Question: I have to get next textbox id on change event of the first textbox using jquery.
How can i get that. I have used next() for that but its not working as i wanted.
Here is my code,
'''
<table>
<tbody>
<tr>
<td>
<p>PF Value</p><br>
</td>
<td>
<span id="ctl00_ctl00_bcr_bcr_TextBox1" class="txtfill" style="display: inline-block;">
<input name="ctl00$ctl00$bcr$bcr$TextBox1$textbox1" class="txtSec80CCD" value="0" id="ctl00_ctl00_bcr_bcr_TextBox1_textbox1" onblur="calcDedSecCCD(this)" style="width: 70px;" type="text">
<span id="ctl00_ctl00_bcr_bcr_TextBox1_valCustom" style="color: Red; display: none;">*</span>
<div id="ctl00_ctl00_bcr_bcr_TextBox1_ErrorDiv" class="ValidatorErrorDiv" style="display:none">
<span id="ctl00_ctl00_bcr_bcr_TextBox1_Label1">You must enter a <br>number</span>
</div>
</span>
</td>
<td>
<span id="ctl00_ctl00_bcr_bcr_TextBox2" class="txtfill" style="display: inline-block;">
<input name="ctl00$ctl00$bcr$bcr$TextBox2$textbox1" class="txtSec80CCD" value="0" id="ctl00_ctl00_bcr_bcr_TextBox2_textbox1" style="width: 70px;" type="text">
<span id="ctl00_ctl00_bcr_bcr_TextBox2_valCustom" style="color: Red; display: none;">*</span>
<div id="ctl00_ctl00_bcr_bcr_TextBox2_ErrorDiv" class="ValidatorErrorDiv" style="display:none">
<span id="ctl00_ctl00_bcr_bcr_TextBox2_Label1">You must enter a <br>number</span>
</div>
</span>
</td>
</tr>
<tr>
<td>
<p>Life Insurance Premium</p><br>
</td>
<td>
<span id="ctl00_ctl00_bcr_bcr_TextBox3" class="txtfill" style="display: inline-block;">
<input name="ctl00$ctl00$bcr$bcr$TextBox3$textbox1" class="txtSec80CCD" value="0" id="ctl00_ctl00_bcr_bcr_TextBox3_textbox1" onblur="calcDedSecCCD(this)" style="width: 70px;" type="text">
<span id="ctl00_ctl00_bcr_bcr_TextBox3_valCustom" style="color: Red; display: none;">*</span>
<div id="ctl00_ctl00_bcr_bcr_TextBox3_ErrorDiv" class="ValidatorErrorDiv" style="display:none">
<span id="ctl00_ctl00_bcr_bcr_TextBox3_Label1">You must enter a <br>number</span>
</div>
</span>
</td>
<td>
<span id="ctl00_ctl00_bcr_bcr_TextBox4" class="txtfill" style="display: inline-block;">
<input name="ctl00$ctl00$bcr$bcr$TextBox4$textbox1" class="txtSec80CCD" value="0" id="ctl00_ctl00_bcr_bcr_TextBox4_textbox1" style="width: 70px;" type="text">
<span id="ctl00_ctl00_bcr_bcr_TextBox4_valCustom" style="color: Red; display: none;">*</span>
<div id="ctl00_ctl00_bcr_bcr_TextBox4_ErrorDiv" class="ValidatorErrorDiv" style="display:none">
<span id="ctl00_ctl00_bcr_bcr_TextBox4_Label1">You must enter a <br>number</span>
</div>
</span>
</td>
</tr>
......
......
......
</tbody>
</table>
'''
I have written my script like this,
'''
function calcDedSecCCD(id) {
var eid = $(id).attr('id');
//var elementVal = $('#' + eid).val();
//var nxtEid = $(eid).next(':input .txtSec80CCD').attr('id');
var nextele = $(this + ':input .txtSec80CCD').next();
//alert(nextele);
var nextId = $(nextele).attr('id');
alert("First Element: "+eid);
alert("First Element: " + nextId);
}
'''

I want textbox id : ctl00$ctl00$bcr$bcr$TextBox2$textbox1 on change event of textbox1.
How can i get the id of text input using class.
Or any other way to get id of next textbox on change of first one.
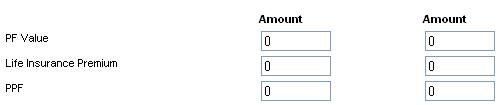
Answer: You've written your markup so that it is too hard to read. In time you will you come to appreciate short ID's, names etc. as there is no need to use 40 characters in every selector, it just makes it hard to write javascript and css, and even harder to read and understand the code later.
You've also managed to create an elaborate system of nested elements that are almost certainly unnecessary, and hard to traverse with javascript, keeping it more simple is usually a good idea.
First of, you should probably not pass "id" as a variable to your function, as "id" actually does something in javascript (it gets the elements id, see below script).
If it's only within each "td" you are looking for the next input element, the below will work, but it will not work for the last input in a "td" to find the next input that is within the next "tr" etc.
'''
function calcDedSecCCD(elm) {
var eid = elm.id;
var nextId = $(elm).parents('td').next().find('input')[0].id;
alert("First Element: "+eid);
alert("Next Element: "+nextId);
}
'''
Here's a <URL>